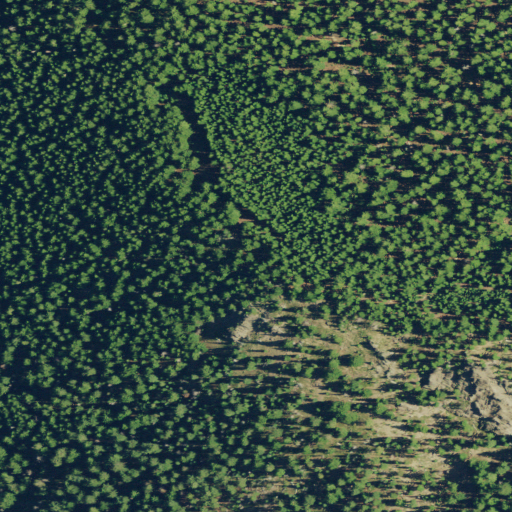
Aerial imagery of mountain in Oregon named Tolo Mountain containing evergreen forest and shrub